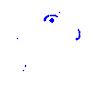
Particle: kaon